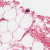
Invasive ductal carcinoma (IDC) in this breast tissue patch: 0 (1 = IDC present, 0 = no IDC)